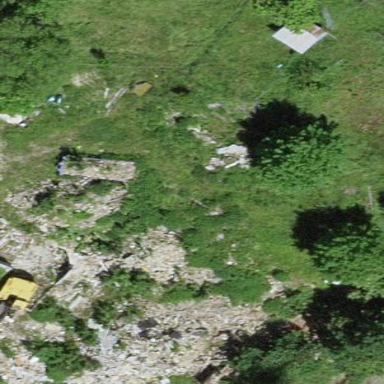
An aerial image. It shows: Historic ruins of farm.